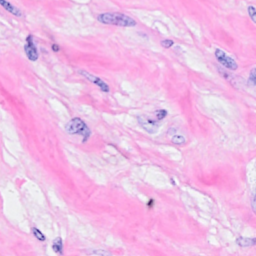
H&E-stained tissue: Breast